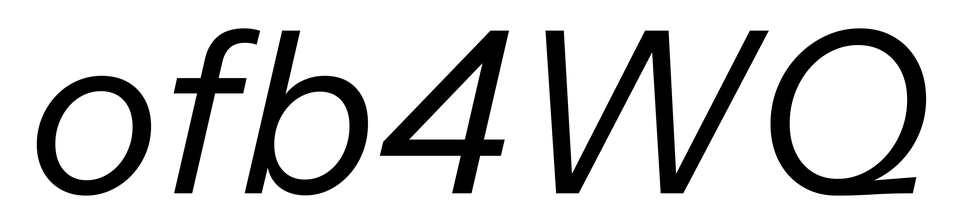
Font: InstrumentSans-Italic_Italic